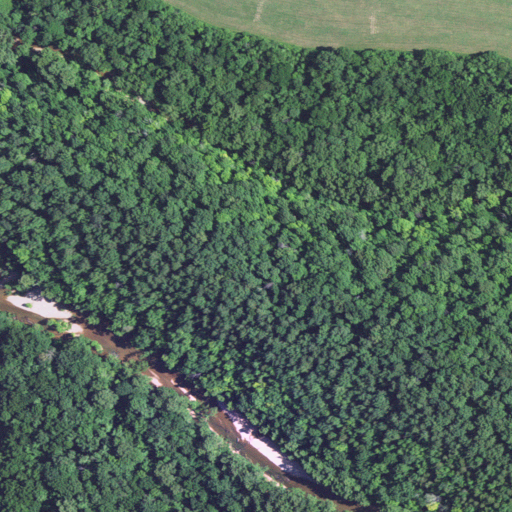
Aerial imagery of ridge(s) in Missouri named Cedar Ridge containing deciduous forest, mixed forest, pasture, open water, woody wetlands, and herbaceous wetlands